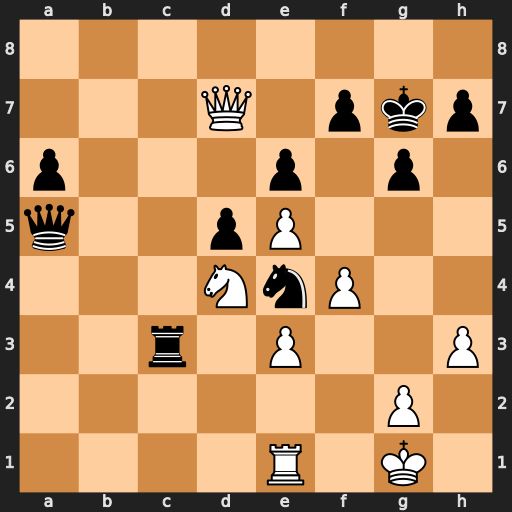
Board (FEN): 8/3Q1pkp/p3p1p1/q2pP3/3NnP2/2r1P2P/6P1/4R1K1
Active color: w
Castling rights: -
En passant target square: -
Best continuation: Nxe6+ Kh6 Qxf7 Rc7 Qf8+